Question: I think this is the os level feature in ios, using which user can move back to previous screen by just swiping current view to right side. It just require to touch left edge of a view and move it in right direction. You can see it in below screenshot.

The problem is that it causes the logged in user to logout just by swiping screen left to right, though there is not any back button on logged in screen. It is badly affecting my app's whole functionality.
Does anybody know how to disable this moving back feature on swipe and restrict it to back button only?
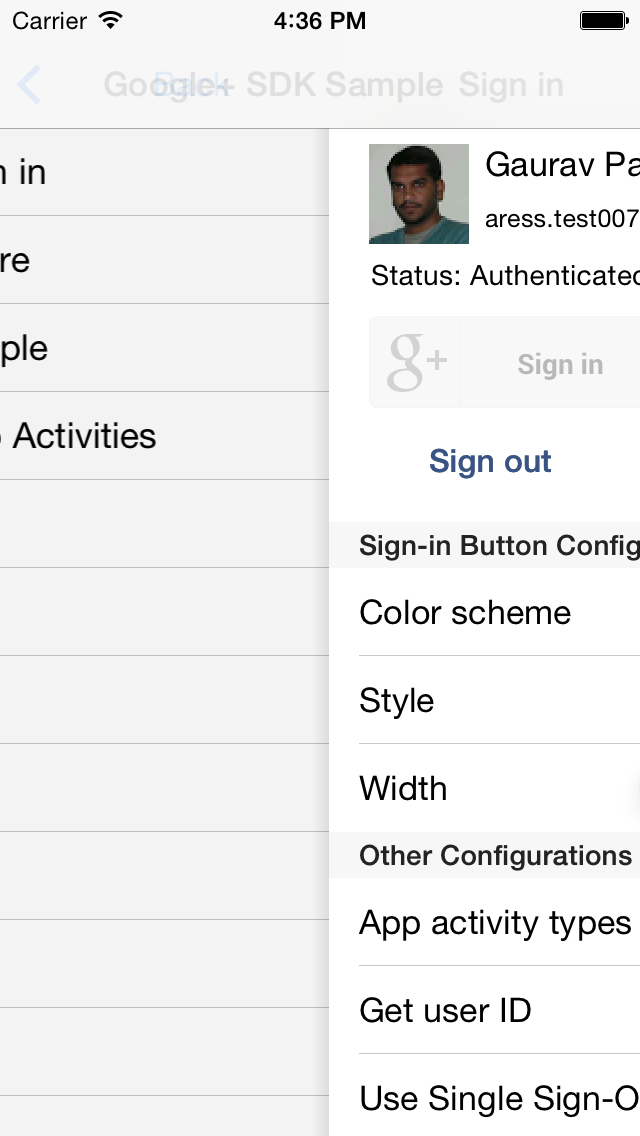
Answer: Use this code in your view controller.
'''
if navigationController?.responds(to: #selector(UINavigationController.interactivePopGestureRecognizer)) ?? false {
navigationController?.interactivePopGestureRecognizer?.isEnabled = false
}
'''
'''
if ([self.navigationController respondsToSelector:@selector(interactivePopGestureRecognizer)]) {
self.navigationController.interactivePopGestureRecognizer.enabled = NO;
}
'''
Hope this code is useful for you.